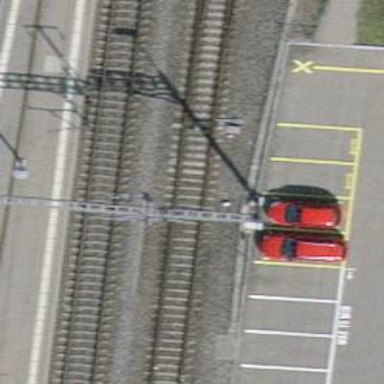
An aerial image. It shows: Railway switch.